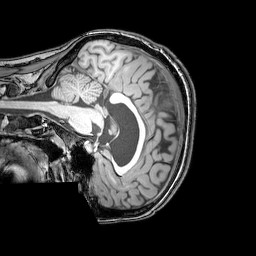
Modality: T1w
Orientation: sagittal
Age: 26
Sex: female
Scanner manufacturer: philips
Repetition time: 0.008211 s
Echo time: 0.00376 s